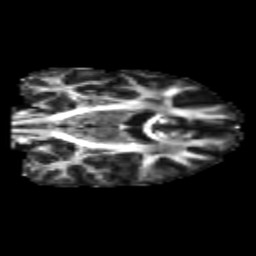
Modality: FA
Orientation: coronal
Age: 35
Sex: female
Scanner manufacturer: siemens
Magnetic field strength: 3 T
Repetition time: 1.8 s
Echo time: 0.07 s